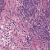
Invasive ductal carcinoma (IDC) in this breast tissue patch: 1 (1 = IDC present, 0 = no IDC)